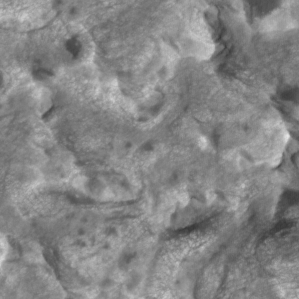
Label: non_frost